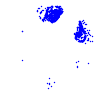
Particle: kaon